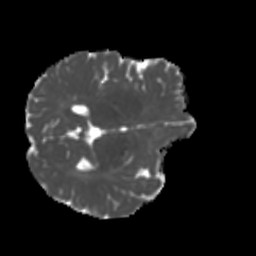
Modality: MD
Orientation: axial
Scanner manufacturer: siemens
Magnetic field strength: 3 T
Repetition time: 4 s
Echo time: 0.0594 s